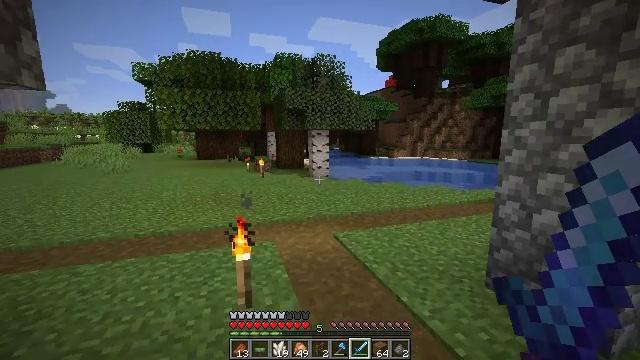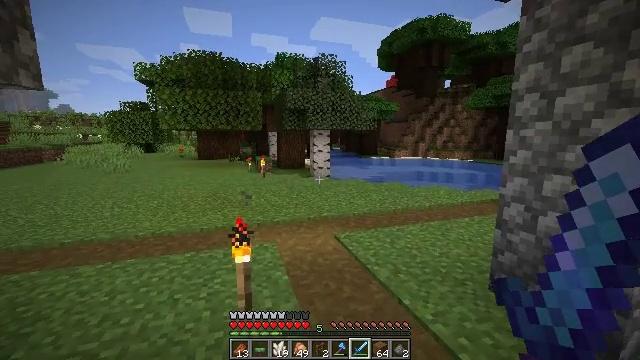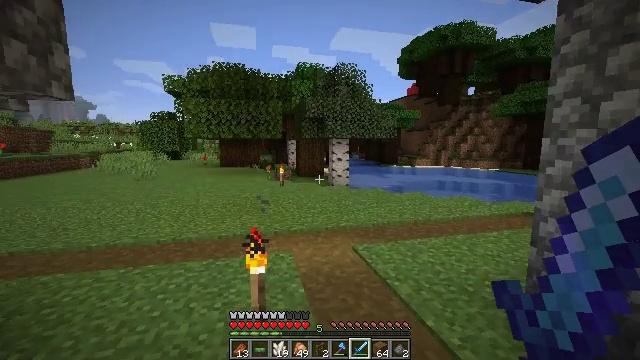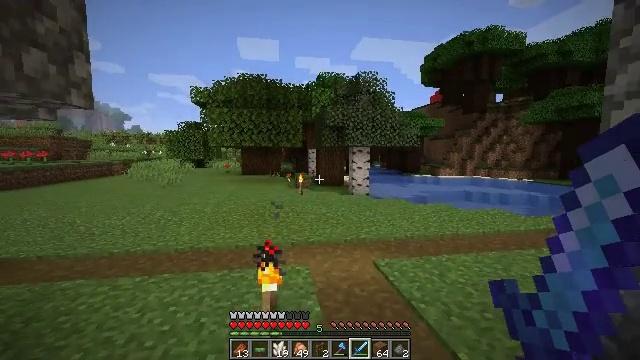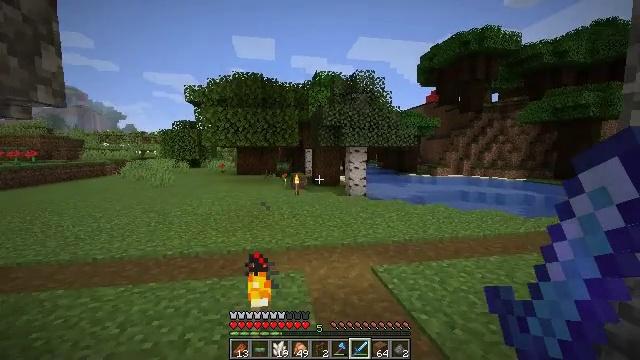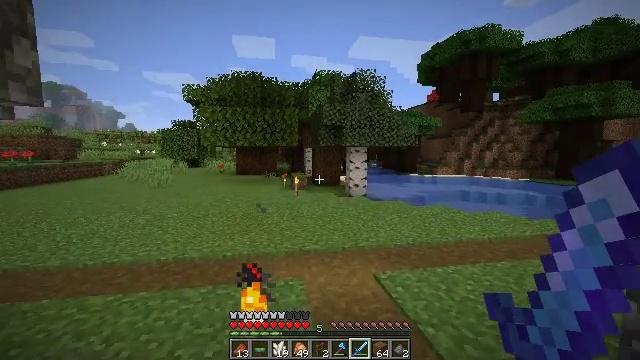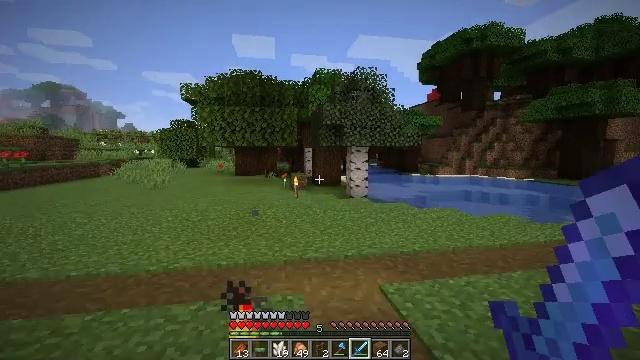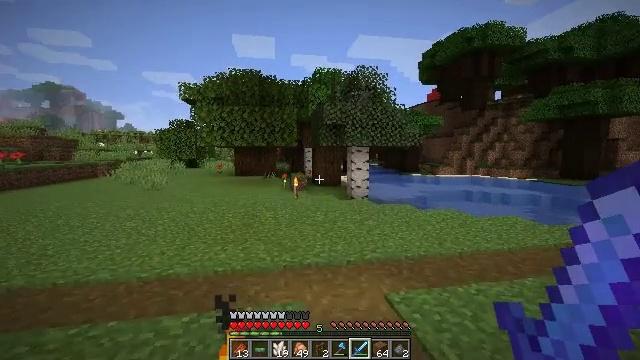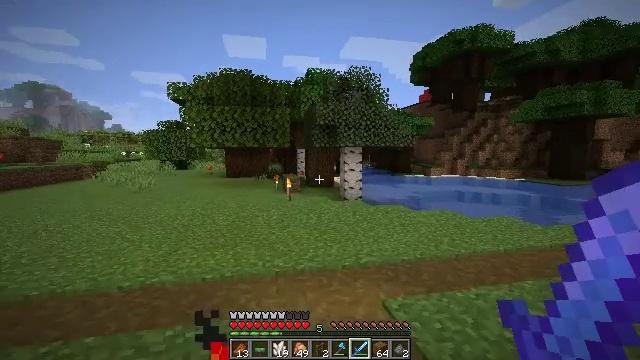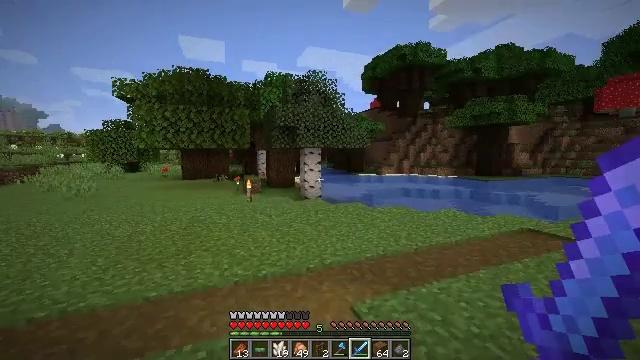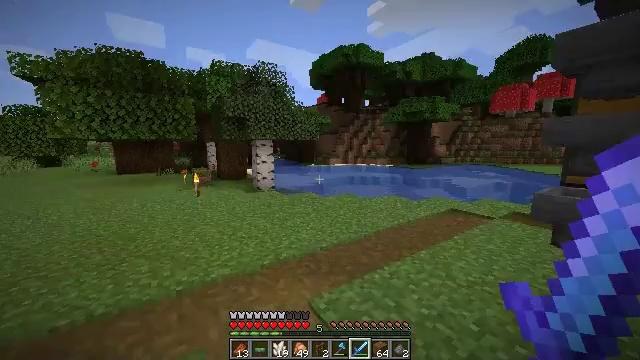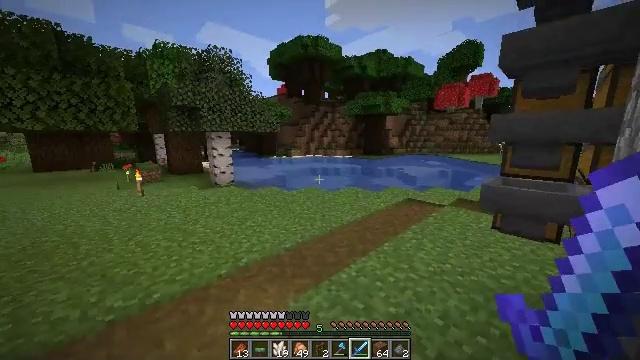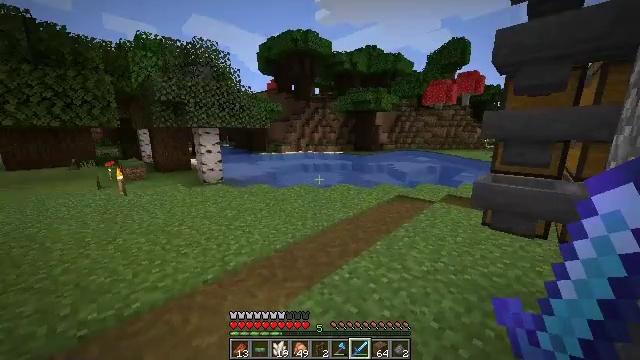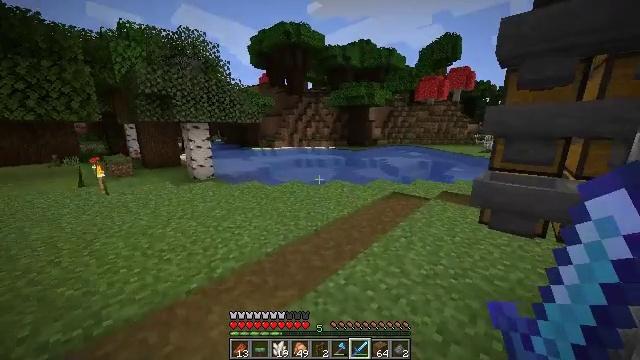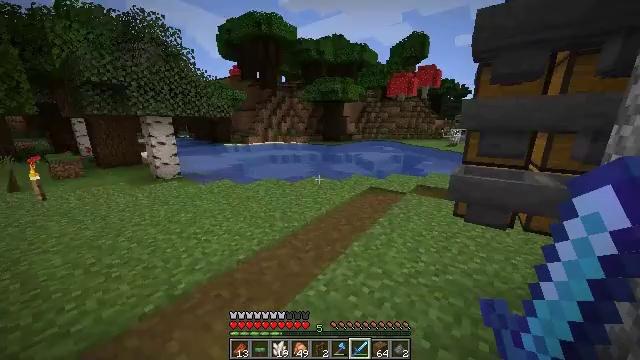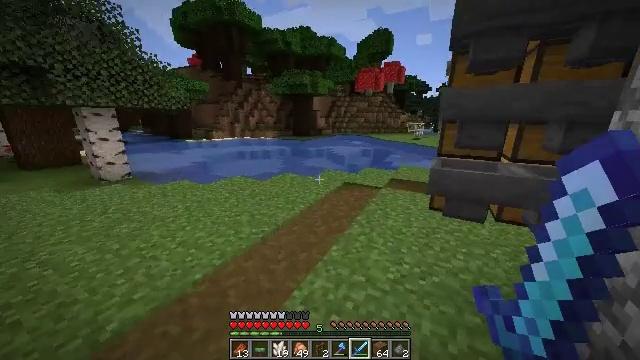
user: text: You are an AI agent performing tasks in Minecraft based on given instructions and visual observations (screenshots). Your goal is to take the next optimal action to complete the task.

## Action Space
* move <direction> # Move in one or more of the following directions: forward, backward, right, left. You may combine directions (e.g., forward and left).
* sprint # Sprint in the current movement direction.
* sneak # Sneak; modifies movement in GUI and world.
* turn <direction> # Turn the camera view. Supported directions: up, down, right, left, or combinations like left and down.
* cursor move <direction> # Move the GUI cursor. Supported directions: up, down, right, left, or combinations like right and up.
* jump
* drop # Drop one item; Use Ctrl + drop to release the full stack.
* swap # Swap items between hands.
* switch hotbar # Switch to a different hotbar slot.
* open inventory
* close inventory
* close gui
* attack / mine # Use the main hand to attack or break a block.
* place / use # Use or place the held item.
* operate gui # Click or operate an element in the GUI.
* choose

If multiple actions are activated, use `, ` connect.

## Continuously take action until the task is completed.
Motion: motion action
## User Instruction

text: Get wheat from the farmland.
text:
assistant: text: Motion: move forward
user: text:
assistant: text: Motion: move forward, turn left and up
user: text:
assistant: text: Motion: move forward, turn left and up
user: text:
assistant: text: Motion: move forward
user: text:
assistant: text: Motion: move forward
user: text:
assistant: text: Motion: move forward
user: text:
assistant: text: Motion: move forward
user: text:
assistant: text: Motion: move forward, sprint, turn right
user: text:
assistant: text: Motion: move forward, sprint, turn right
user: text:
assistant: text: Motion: move forward, sprint, turn right and down
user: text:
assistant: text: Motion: move forward, turn right and down
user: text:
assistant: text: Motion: move forward, turn right and down
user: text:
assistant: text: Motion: move forward, sprint, turn right and down
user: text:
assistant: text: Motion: move forward, sprint, turn right and down
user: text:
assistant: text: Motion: move forward, sprint, turn right and down
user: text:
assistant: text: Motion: move forward, sprint, turn right and down
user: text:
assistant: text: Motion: move forward, turn right
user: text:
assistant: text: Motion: move forward
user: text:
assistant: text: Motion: move forward, turn right
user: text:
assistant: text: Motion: move forward, turn right
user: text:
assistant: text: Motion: move forward, jump
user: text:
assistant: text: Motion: move forward, jump
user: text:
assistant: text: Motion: move forward, turn right, jump
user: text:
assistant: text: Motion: move forward, turn right and down, jump
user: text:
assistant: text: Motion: move forward, turn right and down, jump
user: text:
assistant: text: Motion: move forward, turn right and down, jump
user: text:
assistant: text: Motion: move forward, turn right, jump
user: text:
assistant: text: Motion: move forward, jump
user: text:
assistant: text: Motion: move forward, turn right, jump
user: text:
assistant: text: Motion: move forward, turn right and down, jump